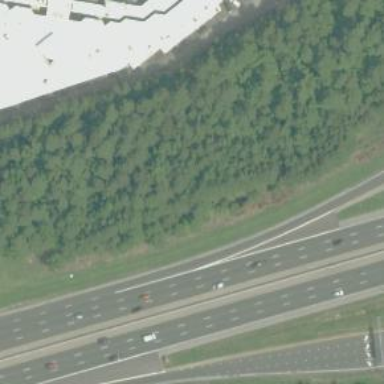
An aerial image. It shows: Motorway link.